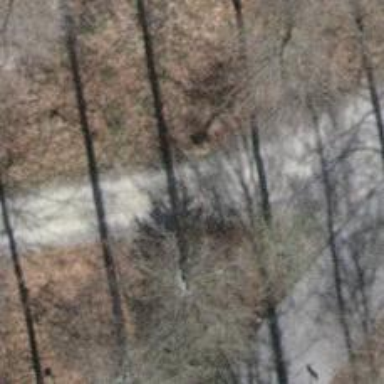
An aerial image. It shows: Swing gate.